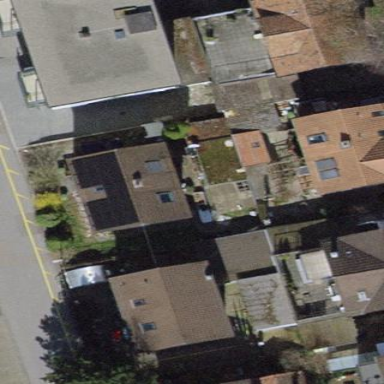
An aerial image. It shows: Gabled house with tiled roof.